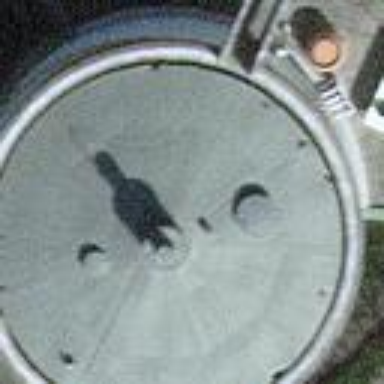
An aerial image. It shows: Storage tank designed for water storage.